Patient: sex F, age 63
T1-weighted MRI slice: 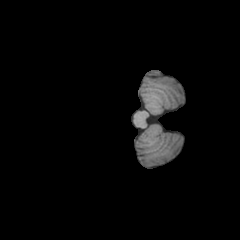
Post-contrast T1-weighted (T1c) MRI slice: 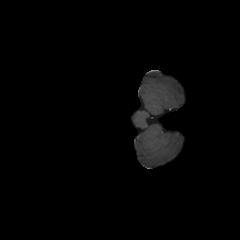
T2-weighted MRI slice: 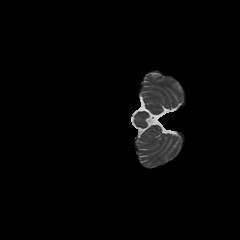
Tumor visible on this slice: no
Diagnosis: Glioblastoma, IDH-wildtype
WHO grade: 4